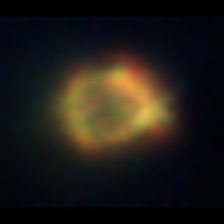
Taxon: Ciliates
Group: Other